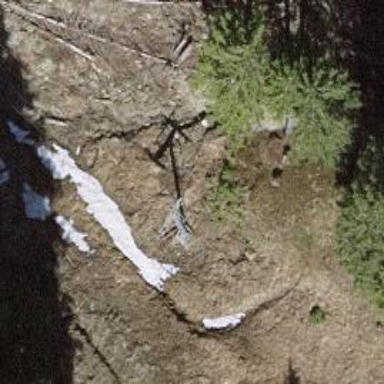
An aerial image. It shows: Pylon for aerialway.